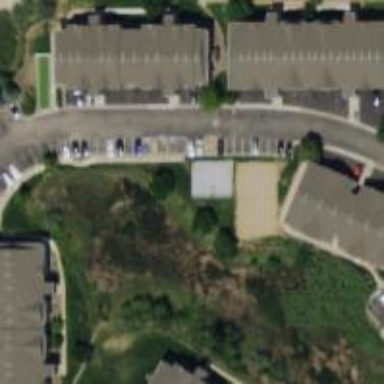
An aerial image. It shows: Parking space.